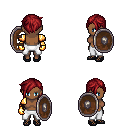
a pixel art fantasy rpg character, female body template, human, dark skin, gold arm armor, white pants, brunette pixie cut hairstyle, gold gloves, ghillies, shield, four views (front, back, left, right), 2x2 character sprite sheet, small pixel art, hard edges, no anti-aliasing